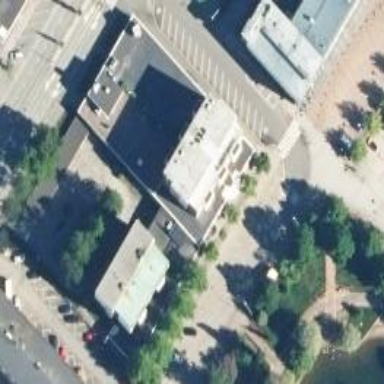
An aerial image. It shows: Retail building.